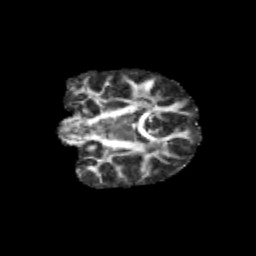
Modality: FA
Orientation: coronal
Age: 9
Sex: male
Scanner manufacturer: siemens
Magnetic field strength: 3 T
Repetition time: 3.8 s
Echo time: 0.07 s